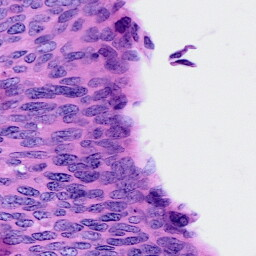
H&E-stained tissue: Cervix